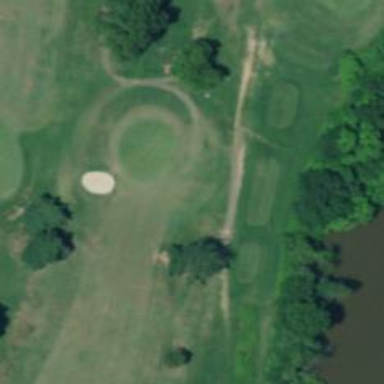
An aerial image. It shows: Golf hole.